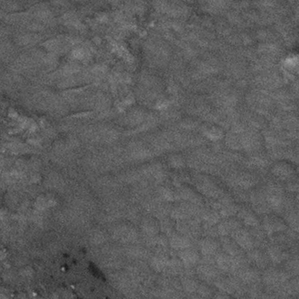
Label: frost